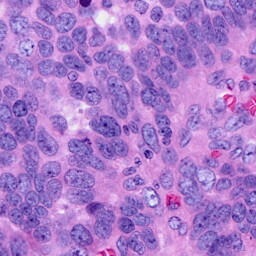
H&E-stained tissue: Ovarian